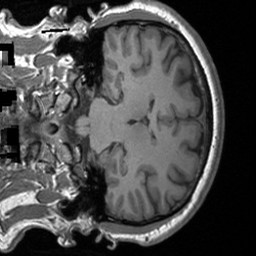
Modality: T1w
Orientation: coronal
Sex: male
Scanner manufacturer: siemens
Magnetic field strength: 3 T
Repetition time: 1.9 s
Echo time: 0.00226 s